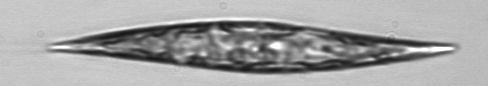
Label: Pleurosigma